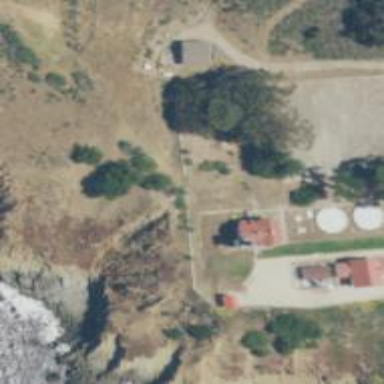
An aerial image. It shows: Lighthouse.